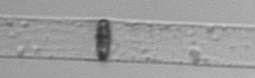
Label: Dactyliosolen_blavyanus